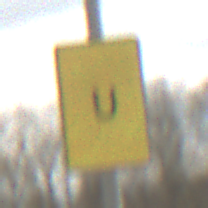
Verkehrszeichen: AnkuendigungOderFortsetzungUmleitungOhnePfeilsymbol
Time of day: MorningAfternoon
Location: Outdoor (Suburban)
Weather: Overcast
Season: NotSpecified
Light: Natural